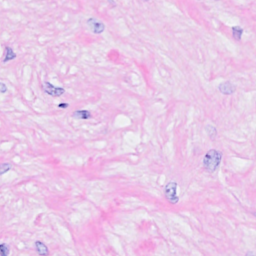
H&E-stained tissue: Breast